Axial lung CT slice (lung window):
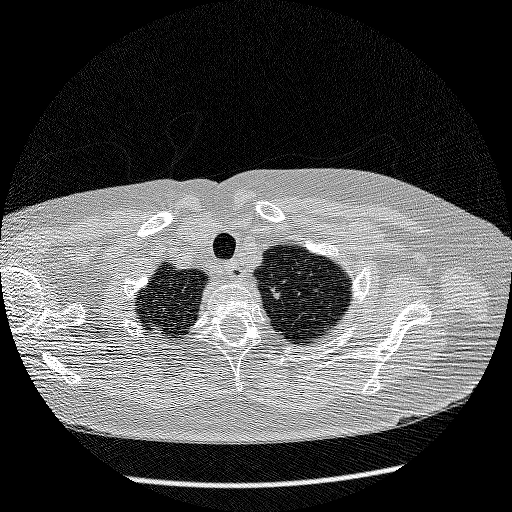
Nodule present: yes
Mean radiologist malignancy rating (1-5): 2.75